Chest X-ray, PA view. Patient: 24 years old, sex M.
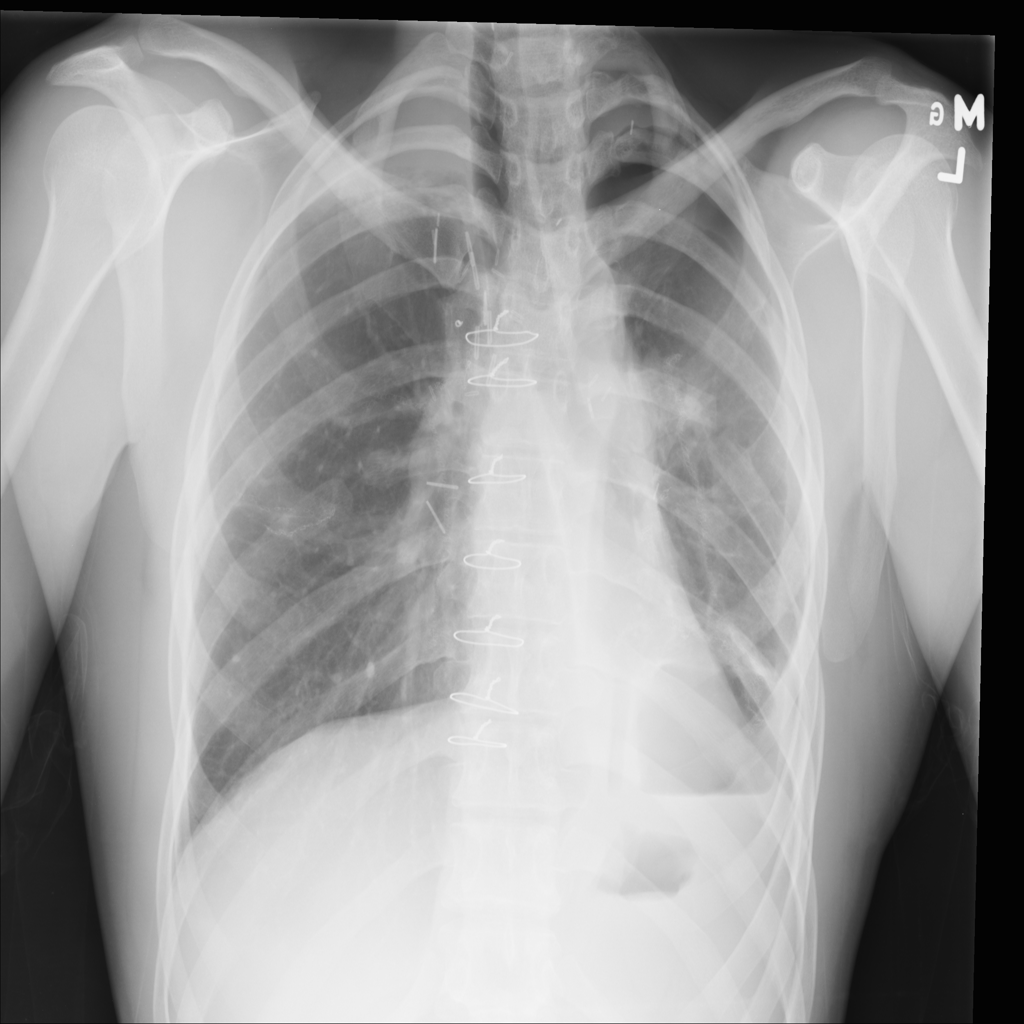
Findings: Pleural_Thickening, Pneumothorax